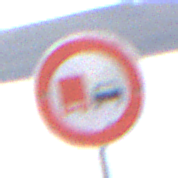
Verkehrszeichen: UeberholverbotKraftfahrzeuge
Umgebung: Outdoor, RoadRail
Tageszeit: SunriseSunset
Wetter: PartlyCloudy
Licht: Natural
Jahreszeit: NotSpecified
Kontrast: LowContrast